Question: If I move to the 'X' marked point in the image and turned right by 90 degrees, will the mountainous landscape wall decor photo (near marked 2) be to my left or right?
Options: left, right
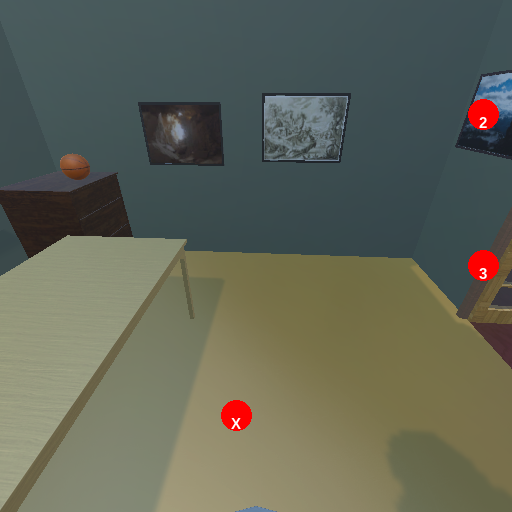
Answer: left